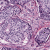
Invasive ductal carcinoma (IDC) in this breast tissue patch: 0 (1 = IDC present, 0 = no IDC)